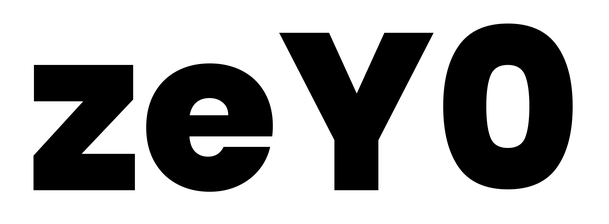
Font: Poppins-ExtraBold